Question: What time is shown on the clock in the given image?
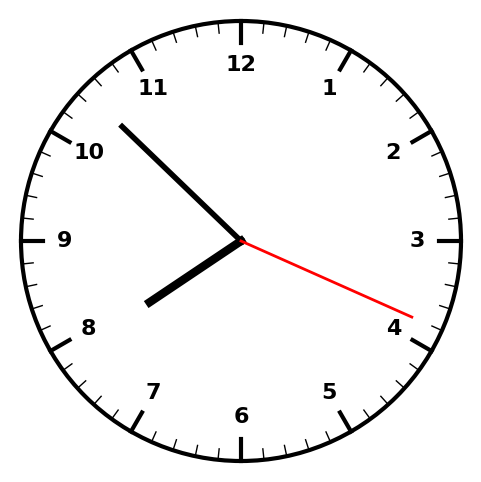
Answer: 07:52:19